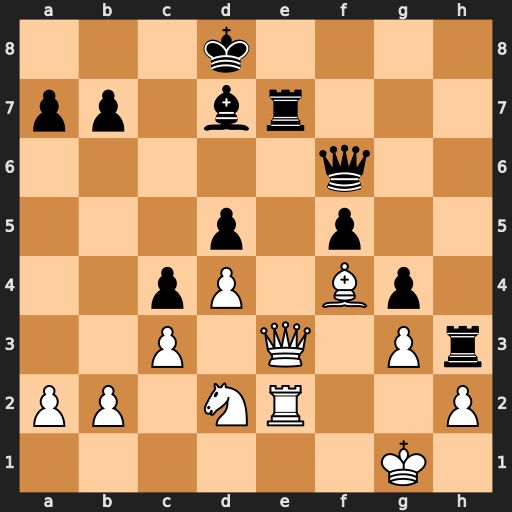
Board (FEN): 3k4/pp1br3/5q2/3p1p2/2pP1Bp1/2P1Q1Pr/PP1NR2P/6K1
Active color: w
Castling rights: -
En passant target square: -
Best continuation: Bg5 Rxe3 Bxf6+ Kc8 Rxe3